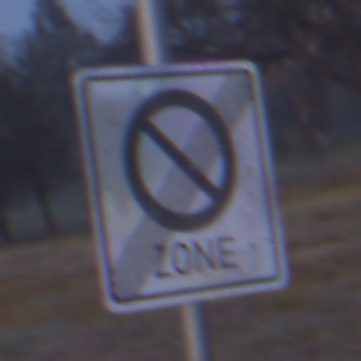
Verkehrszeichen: EndeEingeschraenktesHalteverbotZone
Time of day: SunriseSunset
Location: Outdoor (Nature)
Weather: Clear
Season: NotSpecified
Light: Natural